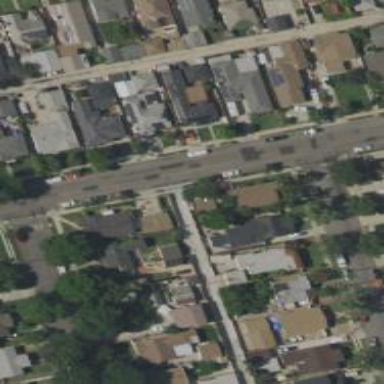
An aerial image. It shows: Alleyway designated as service road.